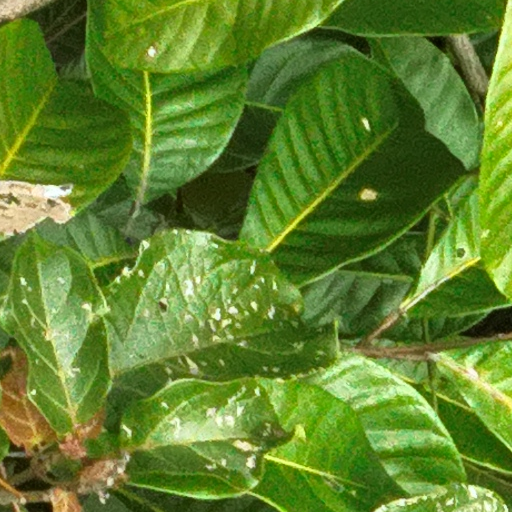
Species: Protium stevensonii
GBIF accepted scientific name: Tetragastris panamensis
Crown area (m\u00b2): 118.964